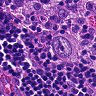
Metastatic tissue present: yes